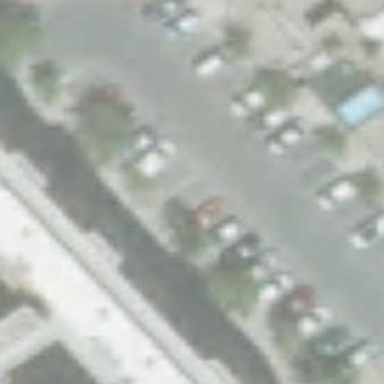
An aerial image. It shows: Parking area with surface.